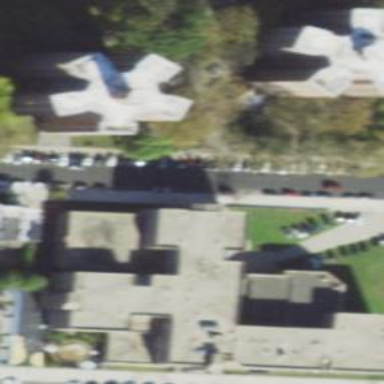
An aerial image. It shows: School building.